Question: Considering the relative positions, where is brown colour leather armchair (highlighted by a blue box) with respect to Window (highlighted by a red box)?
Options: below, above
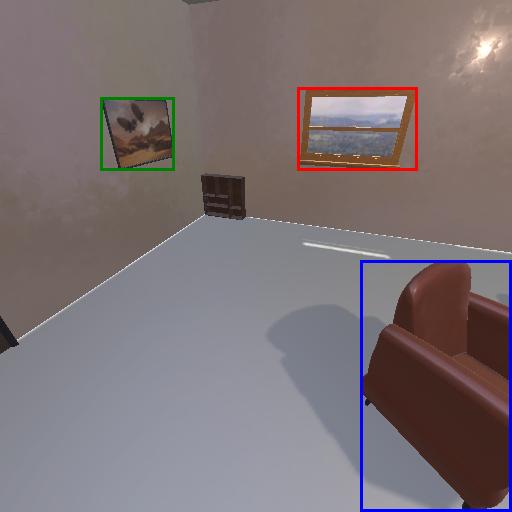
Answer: below